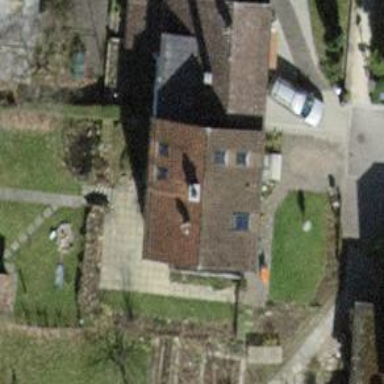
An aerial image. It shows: Semidetached house.